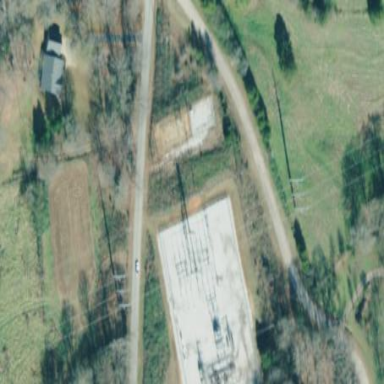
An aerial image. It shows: Distribution level power substation surrounded by fence.